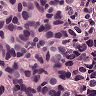
Metastatic tissue present: yes